【题型】填空题　【知识点】平面几何　【难度】medium
如图，在$\triangle ABC$中，中线$AD$、$BE$相交于点$F$，设$\overrightarrow{AB} = \vec{a}$，$\overrightarrow{FE} = \vec{b}$，那么向量$\overrightarrow{BC}$用向量$\vec{a}$、$\vec{b}$表示为\underline{\hspace{2cm}}。

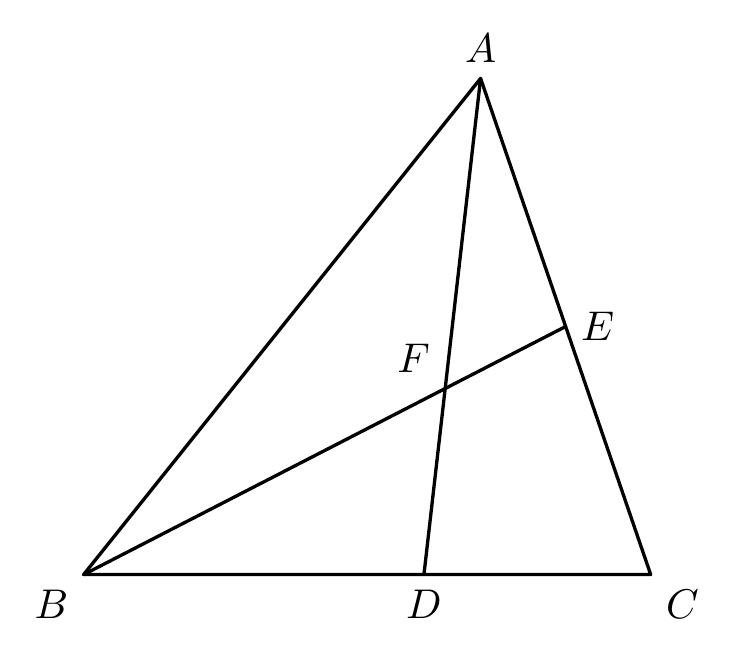
【解答】
【答案】$\vec{a} + 6\vec{b}$

【分析】本题考查了三角形的中位线定理，相似三角形的判定和性质，三角形法则等知识。根据三角形的中位线定理和相似三角形的判定和性质可得$\overrightarrow{BE} = 3\overrightarrow{FE} = 3\vec{b}$，利用三角形法则$\overrightarrow{BD} = \overrightarrow{BE} + \overrightarrow{ED}$则求出即可。

【详解】解：连接$DE$，

$\because$ 中线$AD$、$BE$相交于点$F$，
$\therefore DE \parallel AB$，$DE = \frac{1}{2}AB$，

$\therefore \overrightarrow{ED} = \frac{1}{2}\overrightarrow{AB} = \frac{1}{2}\vec{a}$，

$\because \triangle DEF \backsim \triangle ABF$，
$\therefore \frac{EF}{FB} = \frac{ED}{AB} = \frac{1}{2}$，

$\therefore \overrightarrow{BE} = 3\overrightarrow{FE} = 3\vec{b}$，

$\therefore \overrightarrow{BD} = \overrightarrow{BE} + \overrightarrow{ED} = \frac{1}{2}\vec{a} + 3\vec{b}$，

又$\because$ 点$D$是$BC$的中点，
$\therefore \overrightarrow{BC} = 2\overrightarrow{BD} = \vec{a} + 6\vec{b}$，

故答案为：$\vec{a} + 6\vec{b}$。

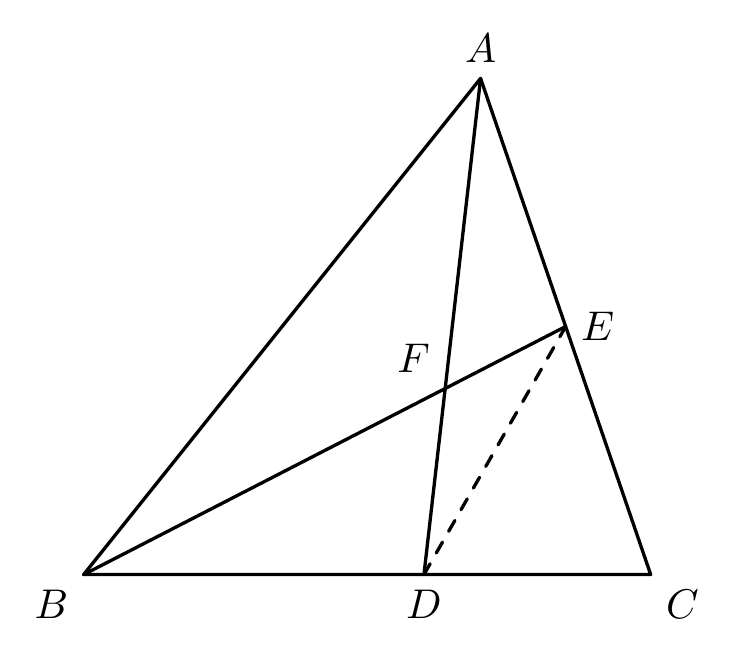